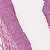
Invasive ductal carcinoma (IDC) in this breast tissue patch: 0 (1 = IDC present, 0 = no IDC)